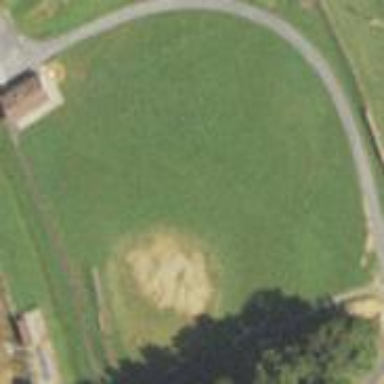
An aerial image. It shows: Softball pitch for leisure land activities.